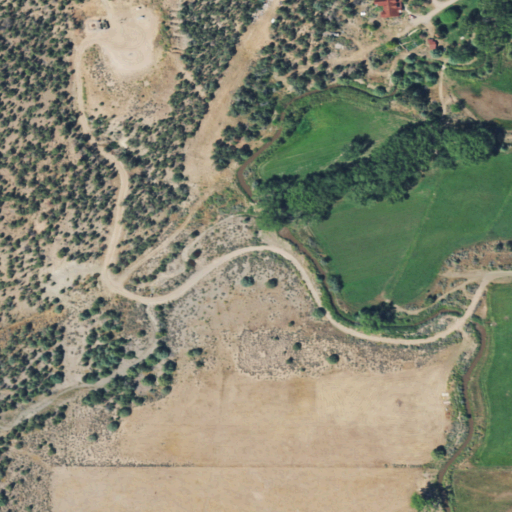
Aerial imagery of valley in Colorado named Walter Canyon containing evergreen forest, shrub, pasture, deciduous forest, and open development